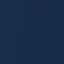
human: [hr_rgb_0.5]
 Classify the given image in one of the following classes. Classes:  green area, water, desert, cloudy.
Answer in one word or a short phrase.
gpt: water